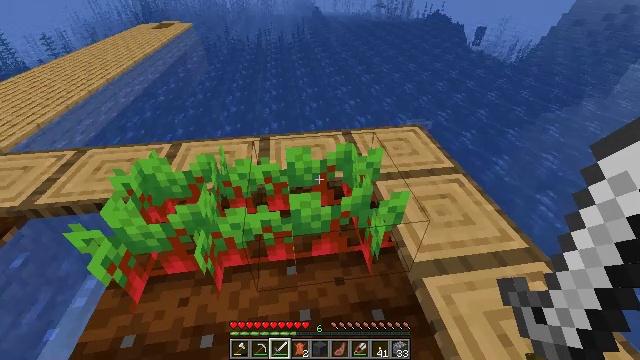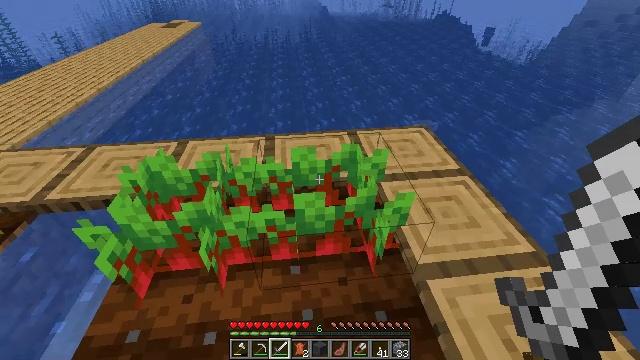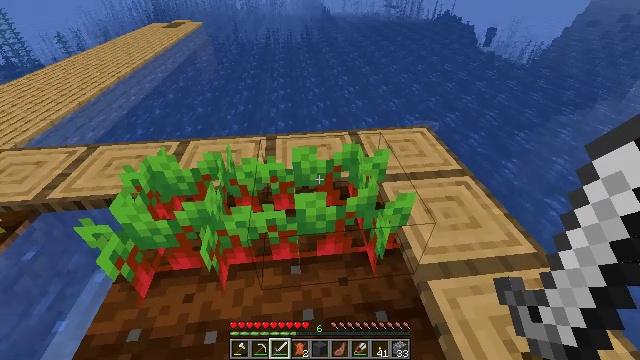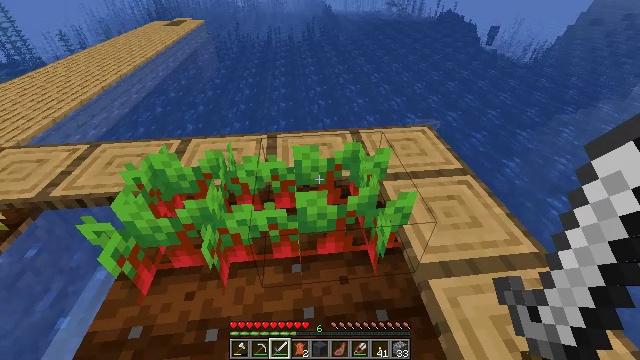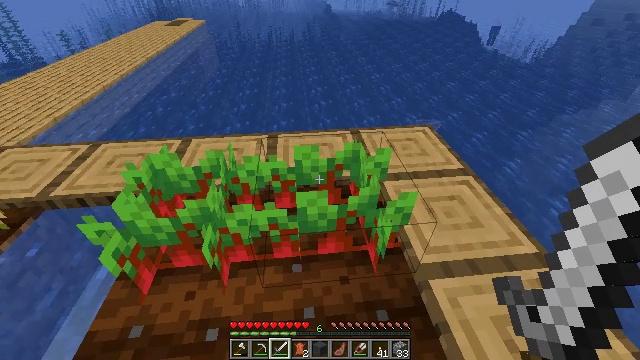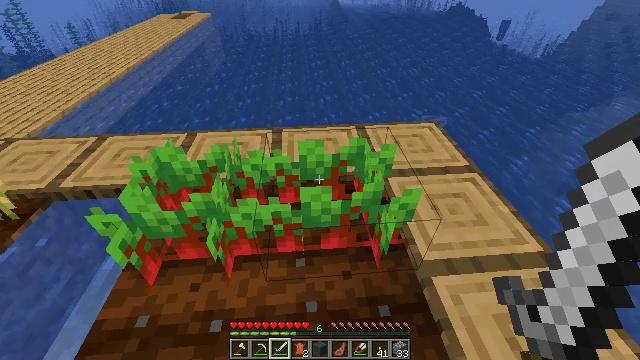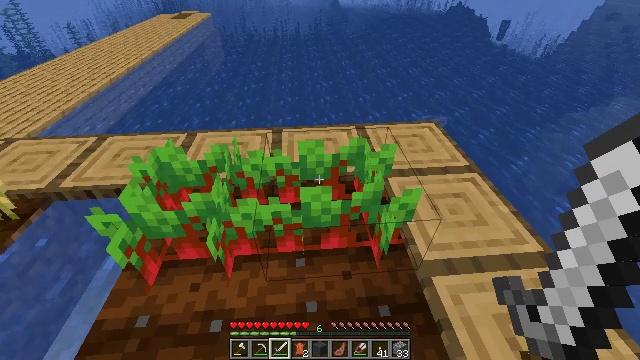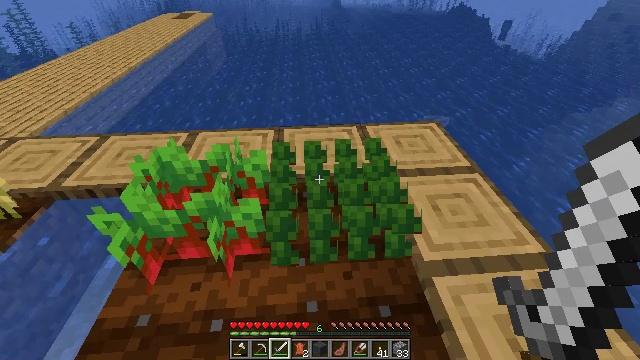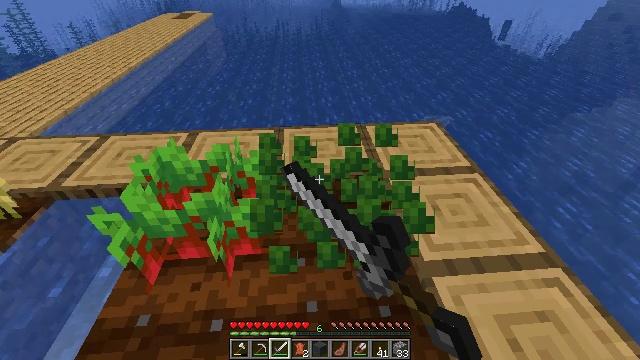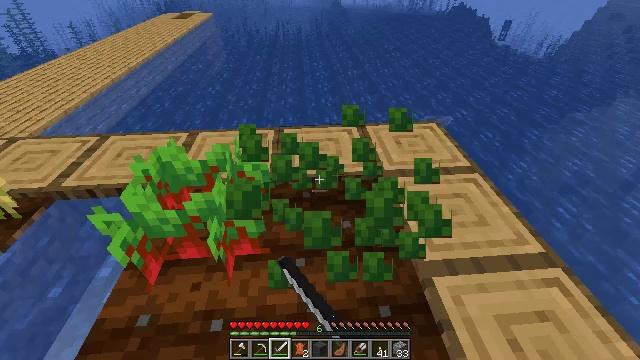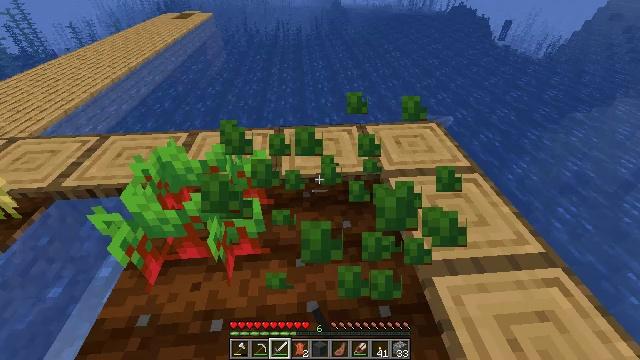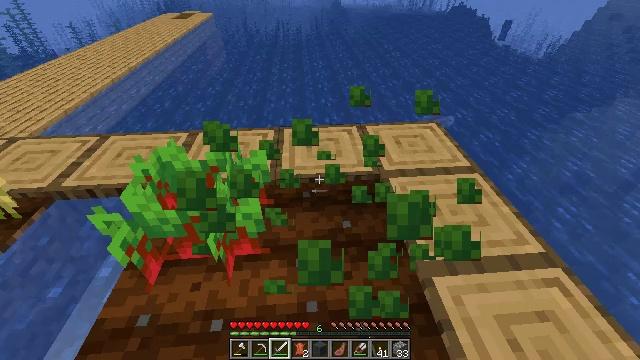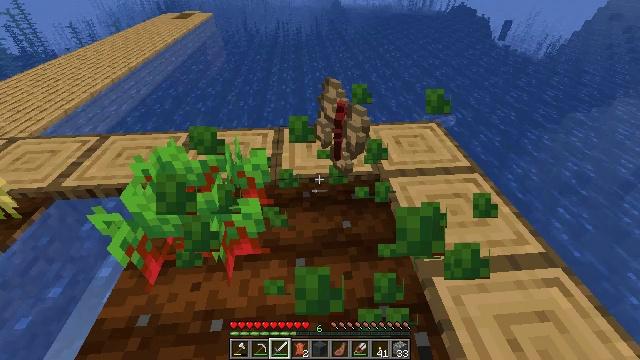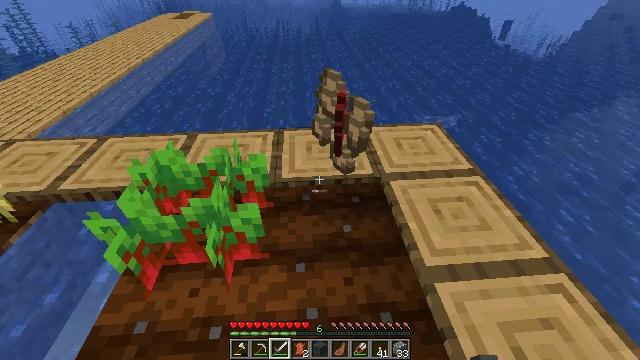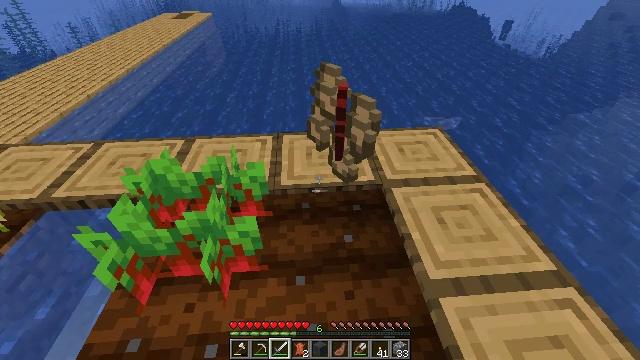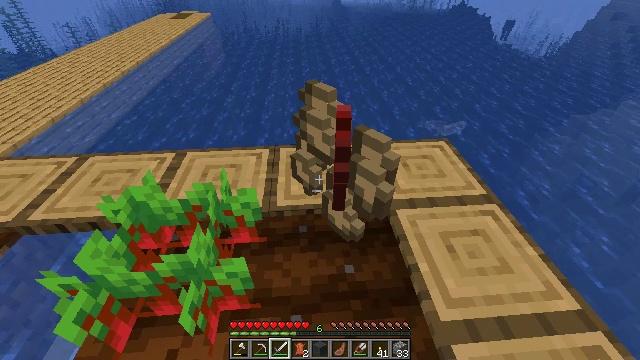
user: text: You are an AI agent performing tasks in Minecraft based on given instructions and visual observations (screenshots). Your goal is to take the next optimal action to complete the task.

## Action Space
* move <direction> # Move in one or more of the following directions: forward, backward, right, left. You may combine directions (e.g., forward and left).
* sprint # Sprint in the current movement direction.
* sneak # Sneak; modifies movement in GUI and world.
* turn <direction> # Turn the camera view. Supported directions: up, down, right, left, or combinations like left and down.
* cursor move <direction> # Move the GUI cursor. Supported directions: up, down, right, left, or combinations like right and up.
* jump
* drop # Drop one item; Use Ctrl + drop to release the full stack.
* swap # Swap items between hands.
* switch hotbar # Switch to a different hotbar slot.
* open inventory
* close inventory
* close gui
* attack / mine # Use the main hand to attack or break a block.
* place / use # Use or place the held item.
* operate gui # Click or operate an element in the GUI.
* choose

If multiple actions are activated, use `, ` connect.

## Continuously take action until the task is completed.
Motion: motion action
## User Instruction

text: Gather beetroots by breaking the plants.
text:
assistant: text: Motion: turn left
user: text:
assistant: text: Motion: no_op
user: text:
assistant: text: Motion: no_op
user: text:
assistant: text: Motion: no_op
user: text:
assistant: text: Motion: turn left and down
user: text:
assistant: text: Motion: no_op
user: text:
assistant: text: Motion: attack / mine
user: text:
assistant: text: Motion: attack / mine
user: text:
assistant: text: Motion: no_op
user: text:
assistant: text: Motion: no_op
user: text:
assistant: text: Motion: no_op
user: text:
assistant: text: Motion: no_op
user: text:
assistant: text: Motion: move forward
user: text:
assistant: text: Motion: move forward
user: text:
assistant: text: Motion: move forward
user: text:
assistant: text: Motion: move forward
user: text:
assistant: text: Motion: move forward, turn left
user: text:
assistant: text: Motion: move forward, turn left
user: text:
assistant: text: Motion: move forward, turn left
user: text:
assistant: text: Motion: move forward, turn left
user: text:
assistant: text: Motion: move forward, turn left
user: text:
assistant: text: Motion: turn left
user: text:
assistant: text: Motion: turn left and down
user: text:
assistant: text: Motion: turn down
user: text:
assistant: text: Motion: turn left and down
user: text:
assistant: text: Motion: turn left and down
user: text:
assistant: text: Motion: turn left and down
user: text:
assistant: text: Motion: turn left and down
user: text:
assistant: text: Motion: turn left and down
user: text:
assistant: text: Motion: turn left and down